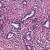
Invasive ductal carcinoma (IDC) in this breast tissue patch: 1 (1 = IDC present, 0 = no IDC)